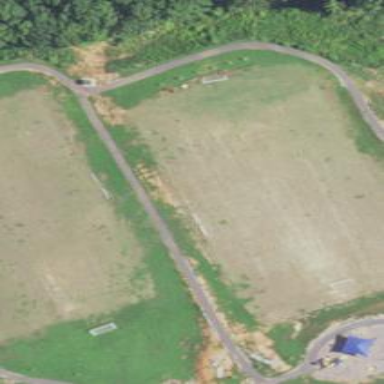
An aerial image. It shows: Recreation ground.